Interaction volume radius: 5 \u00c5
Interaction volume height: 10 \u00c5
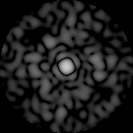
Disorder parameter: 0.8801